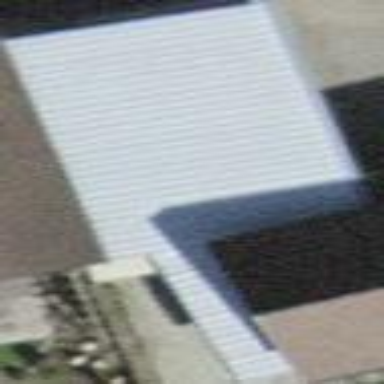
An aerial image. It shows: View of roof of building.